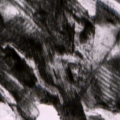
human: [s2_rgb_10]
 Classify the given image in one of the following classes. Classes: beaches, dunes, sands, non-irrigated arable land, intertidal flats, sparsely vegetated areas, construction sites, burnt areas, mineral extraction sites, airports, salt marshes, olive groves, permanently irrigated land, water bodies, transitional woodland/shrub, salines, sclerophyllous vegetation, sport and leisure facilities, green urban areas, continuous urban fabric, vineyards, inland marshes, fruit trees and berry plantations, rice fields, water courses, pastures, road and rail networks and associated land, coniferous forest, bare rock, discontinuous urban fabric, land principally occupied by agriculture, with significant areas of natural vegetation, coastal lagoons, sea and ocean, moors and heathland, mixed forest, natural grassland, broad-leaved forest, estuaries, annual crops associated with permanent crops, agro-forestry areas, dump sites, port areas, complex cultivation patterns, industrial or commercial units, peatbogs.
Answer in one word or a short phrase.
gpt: coniferous forest, mixed forest, transitional woodland/shrub